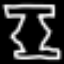
Label: hourglass